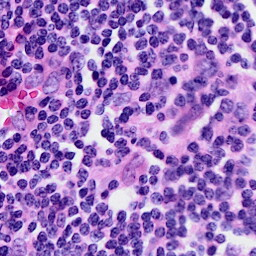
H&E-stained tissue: Cervix